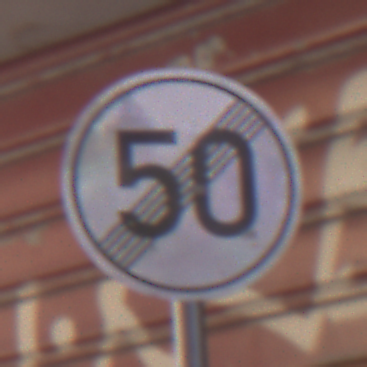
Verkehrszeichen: EndeGeschwindigkeit50
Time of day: MorningAfternoon
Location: Outdoor (Urban)
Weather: Clear
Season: NotSpecified
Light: Natural